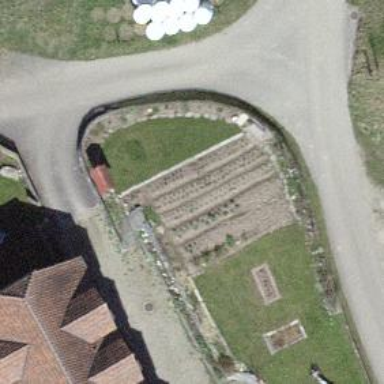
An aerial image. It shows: Farm.